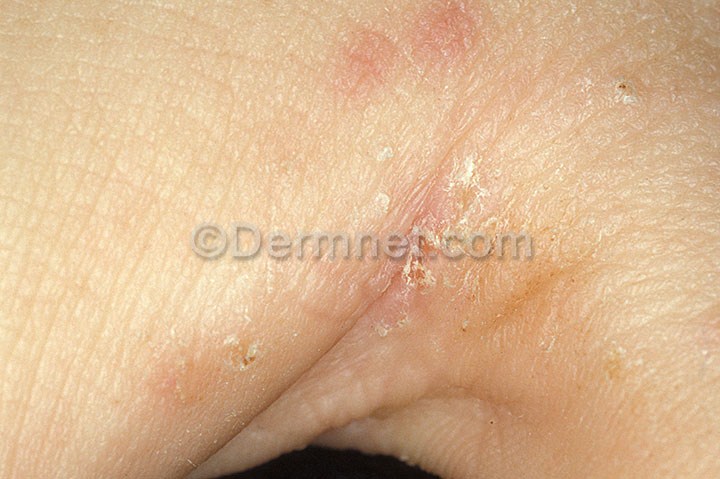
Disease: Scabies Lyme Disease and other Infestations and Bites